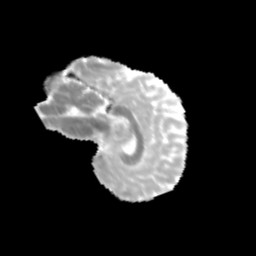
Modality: MD
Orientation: sagittal
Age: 11
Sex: female
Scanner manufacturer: siemens
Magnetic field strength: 3 T
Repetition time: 3.8 s
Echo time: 0.07 s